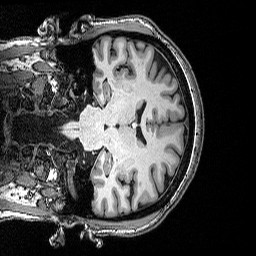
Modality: T1w
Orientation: coronal
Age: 49
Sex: female
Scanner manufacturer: siemens
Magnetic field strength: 3 T
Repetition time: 2.53 s
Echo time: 0.0035 s